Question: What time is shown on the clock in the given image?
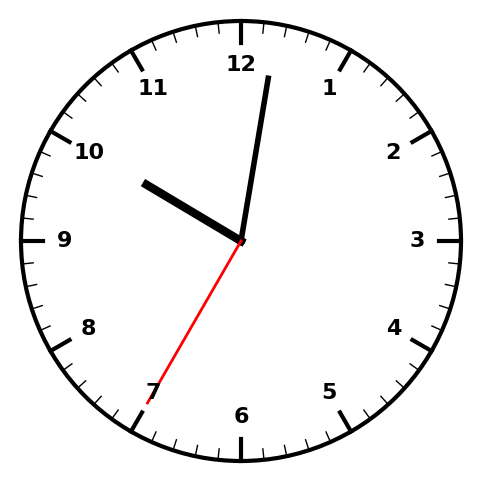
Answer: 10:01:35